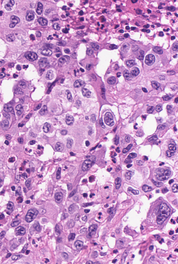
Tumor epithelial tissue: yes
Tumor-associated stroma tissue: no
Normal tissue: no